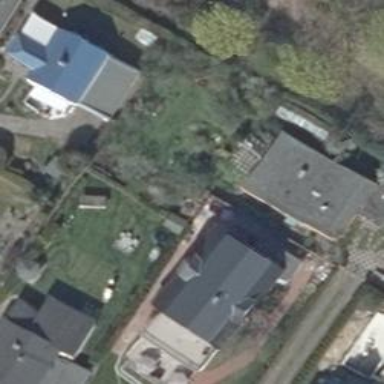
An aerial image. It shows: Detached building.